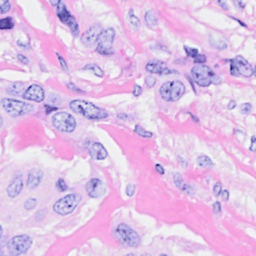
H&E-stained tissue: Breast